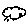
Label: cloud